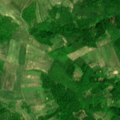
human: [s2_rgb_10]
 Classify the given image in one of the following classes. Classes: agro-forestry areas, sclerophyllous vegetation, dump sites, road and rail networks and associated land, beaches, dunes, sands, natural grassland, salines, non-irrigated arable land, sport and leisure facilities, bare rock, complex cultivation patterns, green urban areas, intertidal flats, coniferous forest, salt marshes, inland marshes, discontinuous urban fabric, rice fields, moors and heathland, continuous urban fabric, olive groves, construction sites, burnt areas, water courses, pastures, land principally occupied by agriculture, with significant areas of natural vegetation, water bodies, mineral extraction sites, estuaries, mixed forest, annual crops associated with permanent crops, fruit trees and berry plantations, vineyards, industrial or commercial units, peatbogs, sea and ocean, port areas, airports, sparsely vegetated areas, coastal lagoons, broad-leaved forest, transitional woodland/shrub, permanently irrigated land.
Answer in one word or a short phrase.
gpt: non-irrigated arable land, complex cultivation patterns, land principally occupied by agriculture, with significant areas of natural vegetation, broad-leaved forest